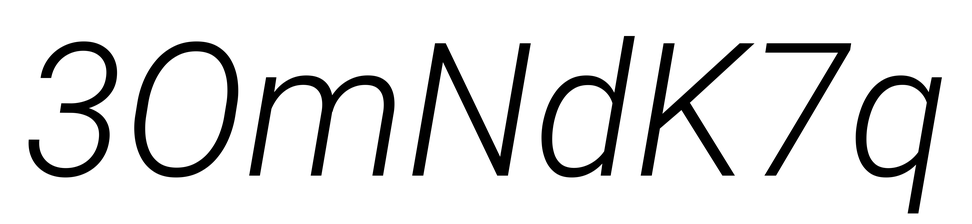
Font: Roboto-Italic_Light_Italic